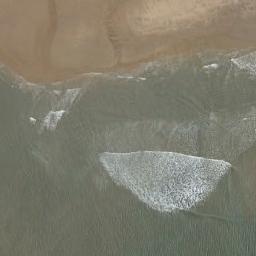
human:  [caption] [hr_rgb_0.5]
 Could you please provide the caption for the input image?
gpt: There are houses by the beach .

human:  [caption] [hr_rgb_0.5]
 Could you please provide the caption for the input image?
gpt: The beach is made up of light green seawater and a yellow coast .

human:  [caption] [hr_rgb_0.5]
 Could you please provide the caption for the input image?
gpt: The beach with khaki sand and the color of the seawater is green .

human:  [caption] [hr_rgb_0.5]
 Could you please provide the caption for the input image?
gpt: White sandy beach and green sea water and sporadic hole-like vegetation .

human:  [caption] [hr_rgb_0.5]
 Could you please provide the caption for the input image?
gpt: There are water marks on the beach .